Question: I am trying with module but it doesn't work. how to add in pages. I am new to 'opencart'.

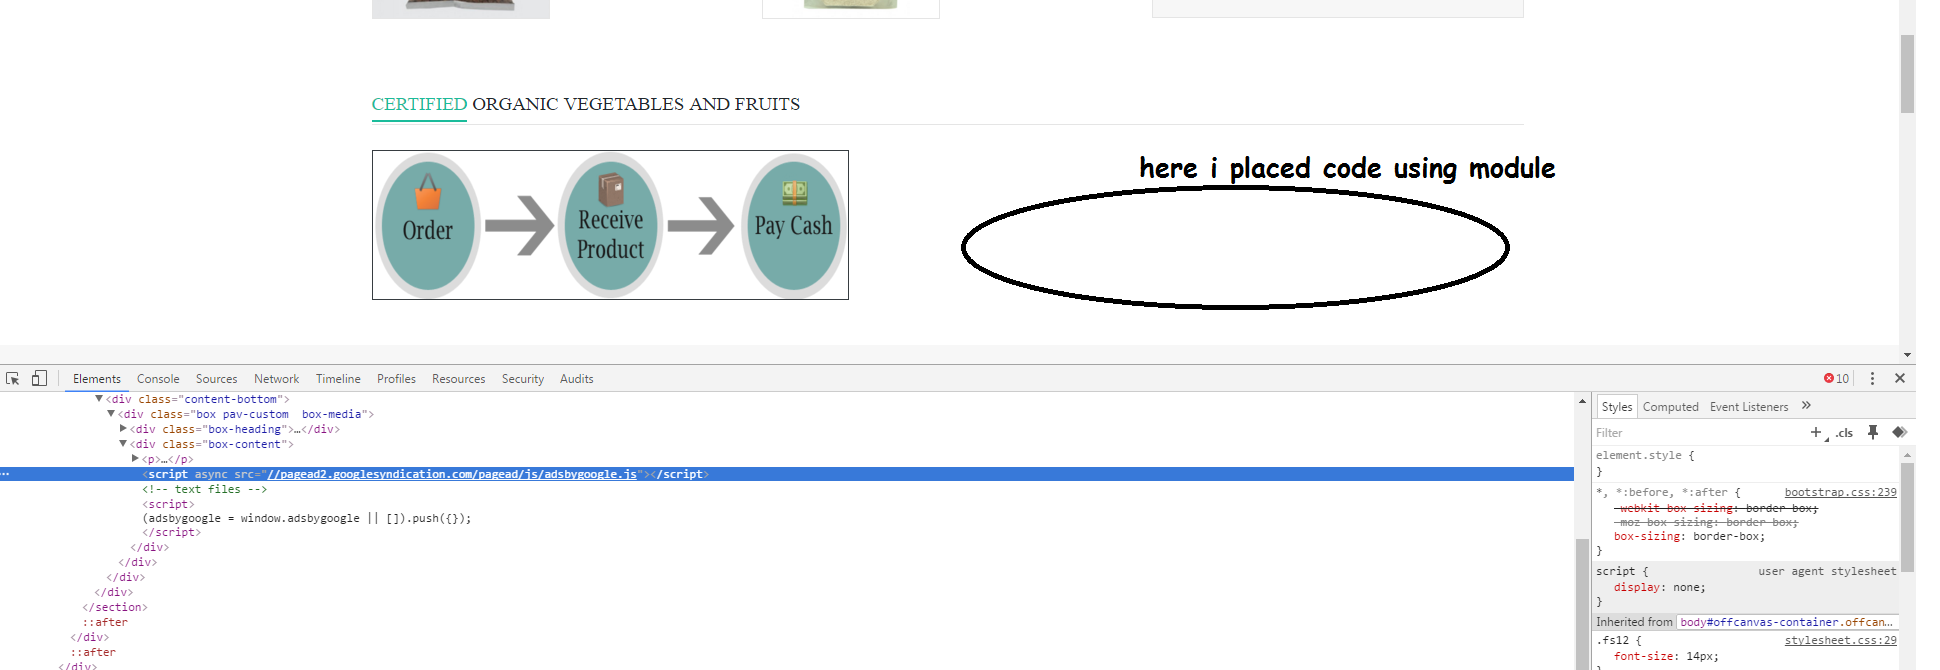
Answer: Navigate to that specific page, should be found under 'Catalog > View > Theme > {page you looking for)'. Check within the code for the section you would like to add it to and paste it in.